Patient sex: M
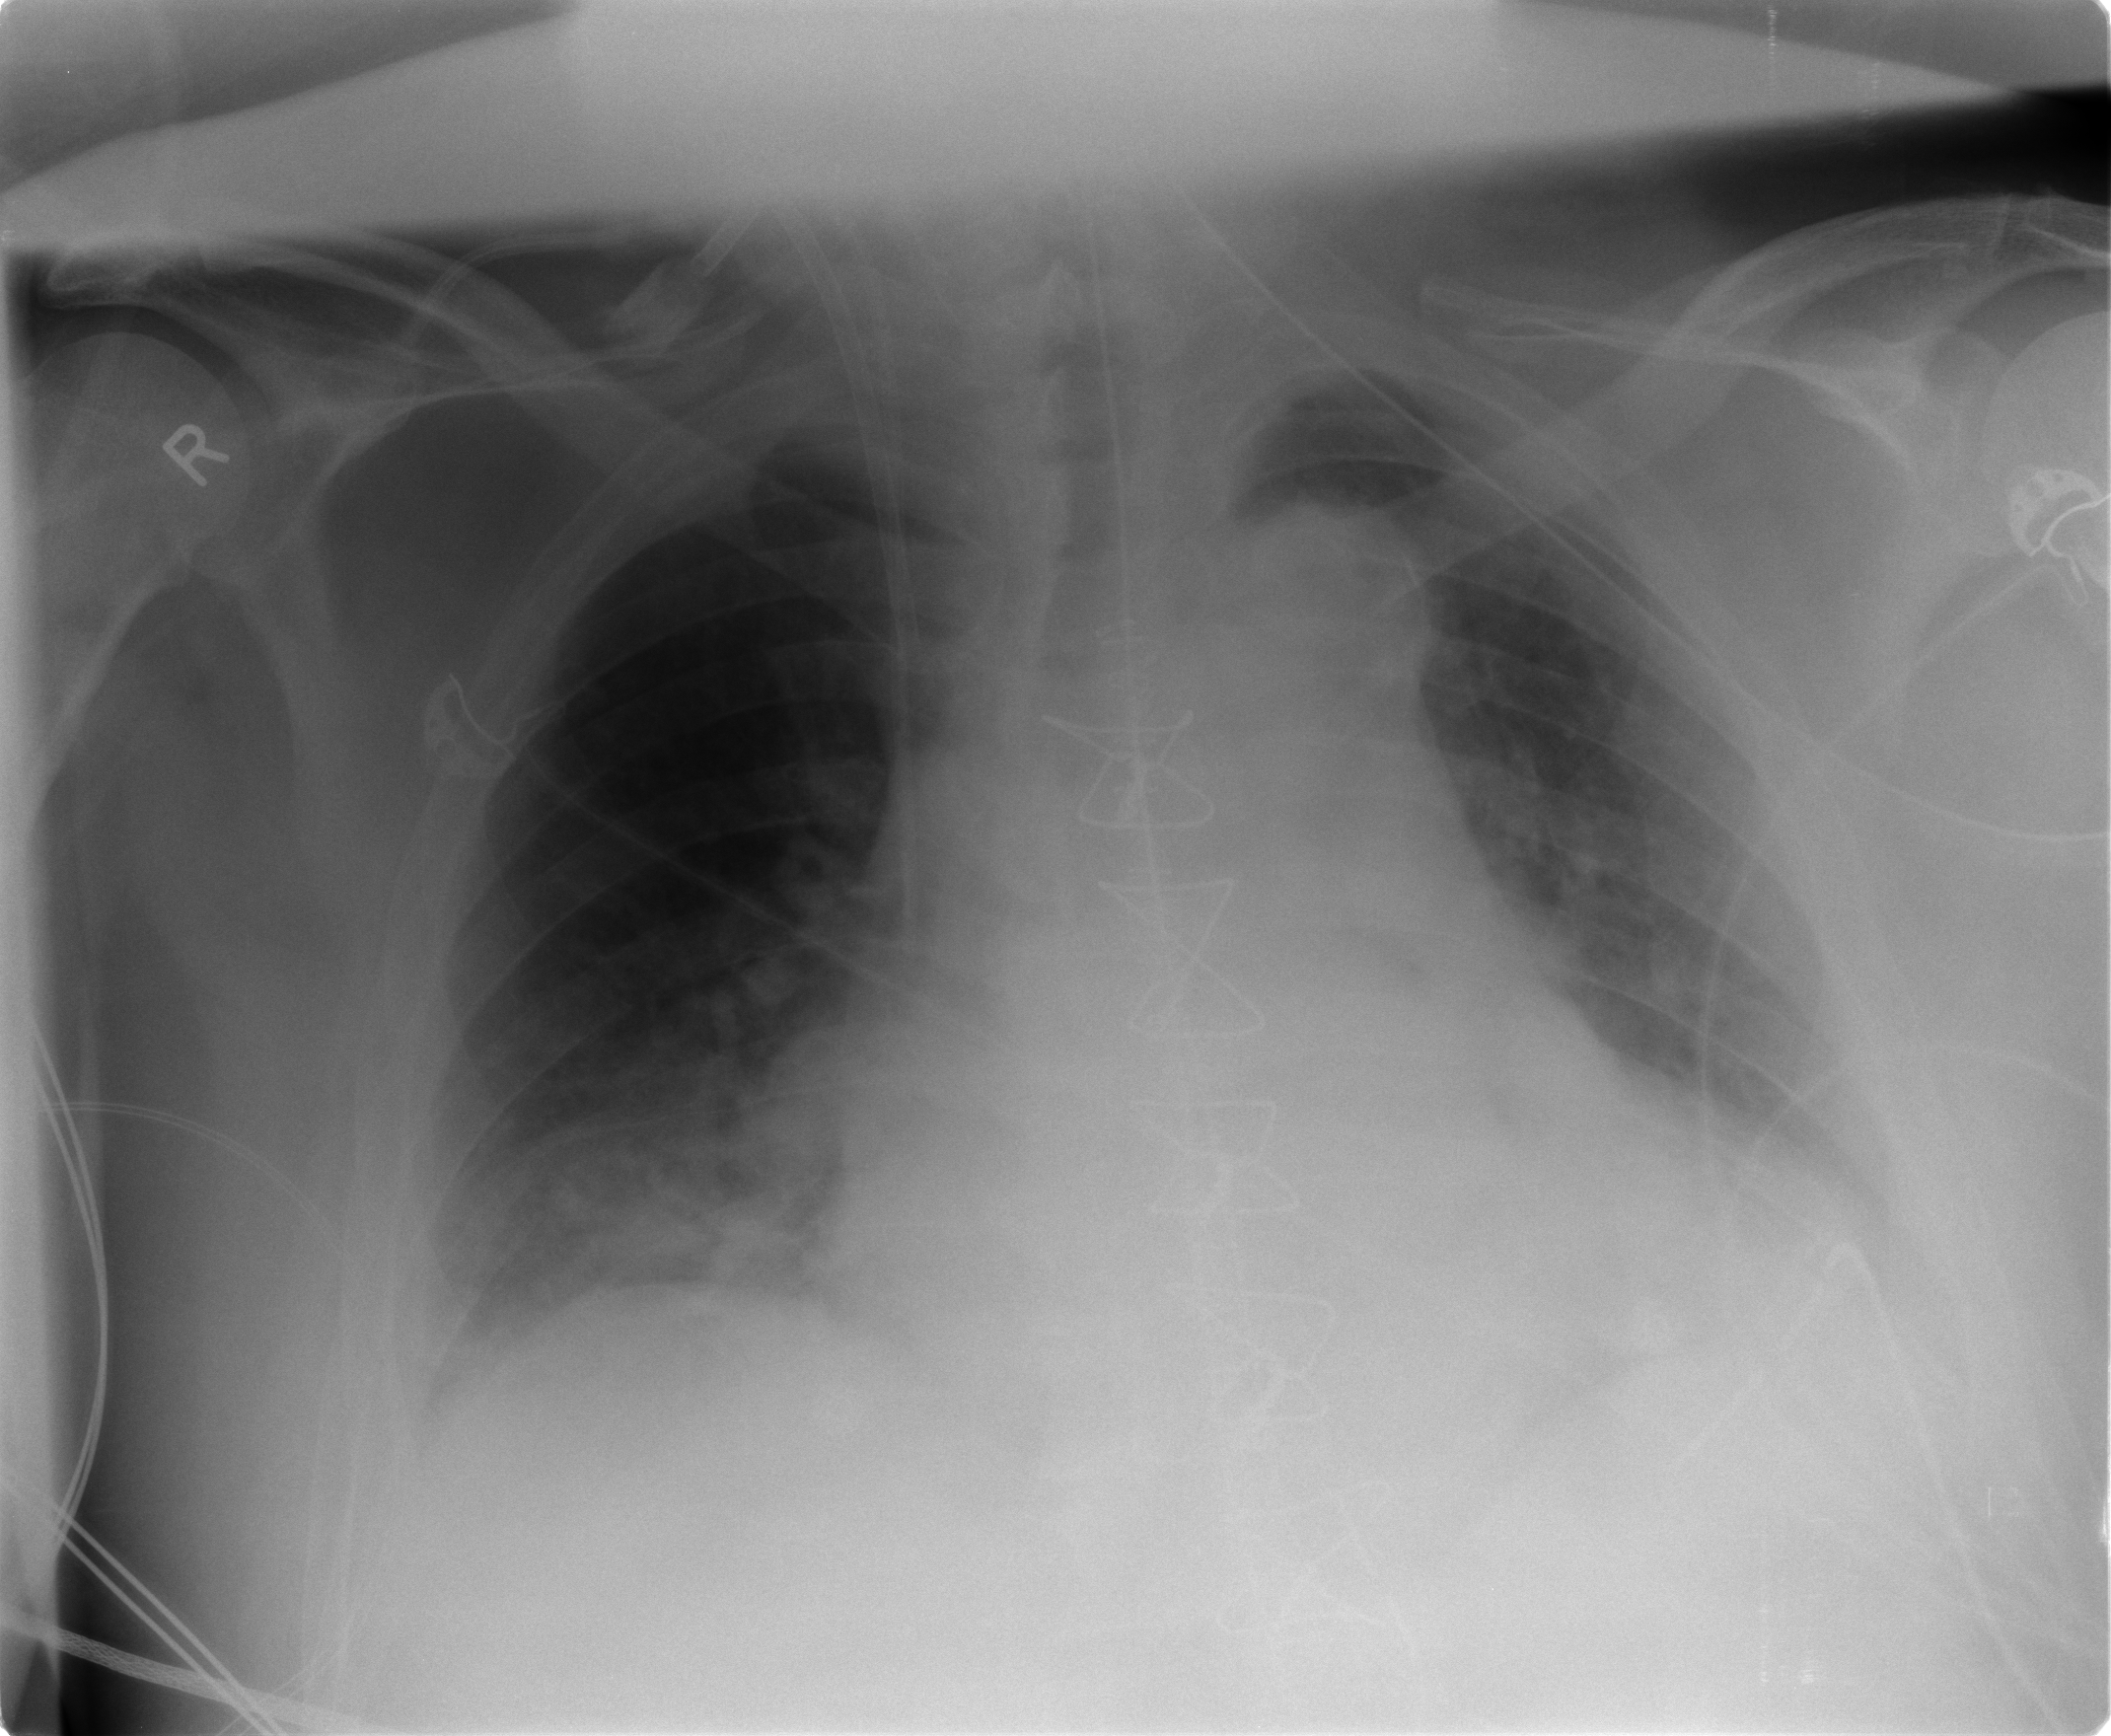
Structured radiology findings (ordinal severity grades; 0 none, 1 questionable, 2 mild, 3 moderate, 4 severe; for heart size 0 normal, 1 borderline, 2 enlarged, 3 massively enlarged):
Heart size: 2
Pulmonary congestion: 0
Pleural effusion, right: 1
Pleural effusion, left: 2
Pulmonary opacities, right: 1
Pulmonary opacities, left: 0
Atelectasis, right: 2
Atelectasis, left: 2